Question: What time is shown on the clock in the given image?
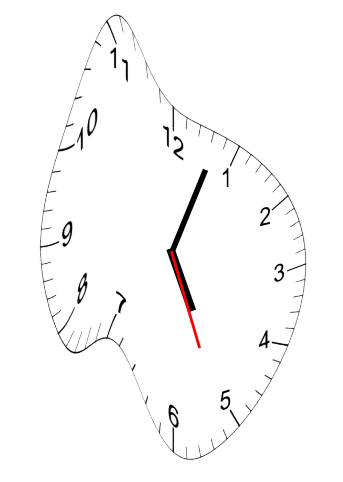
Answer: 05:03:26